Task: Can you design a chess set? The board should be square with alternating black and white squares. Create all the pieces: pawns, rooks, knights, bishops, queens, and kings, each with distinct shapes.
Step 4216:
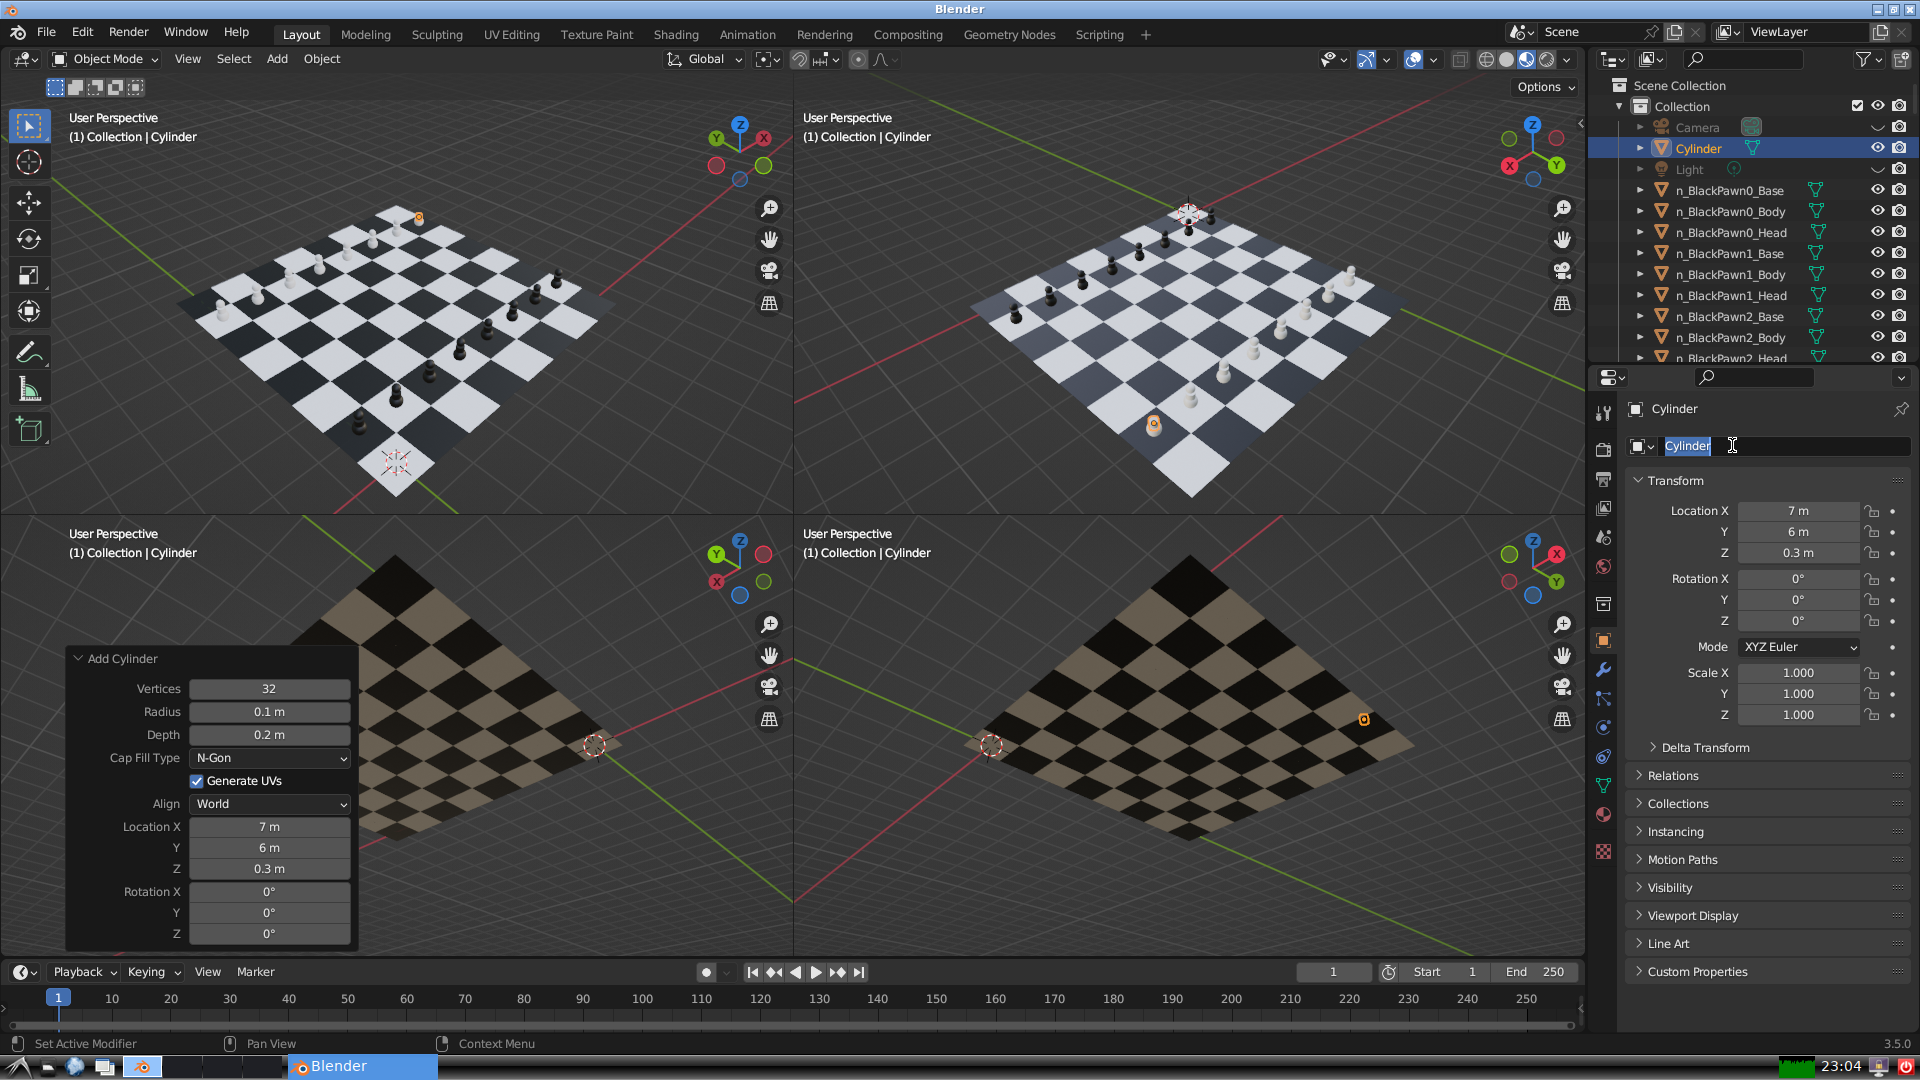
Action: input_text: n_WhitePawn7_Body